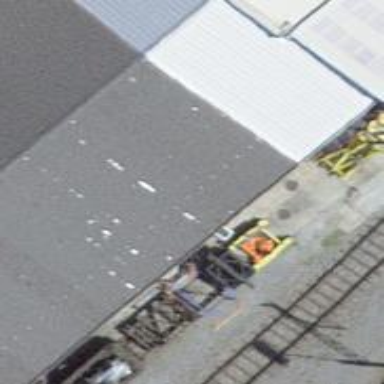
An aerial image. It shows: Railway buffer stop.